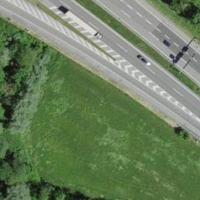
EUNIS habitat code: 57
Species observed at this site:
Falco tinnunculus